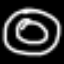
Label: donut